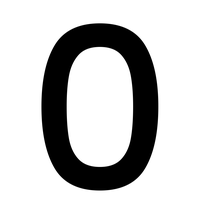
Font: Poppins-Medium